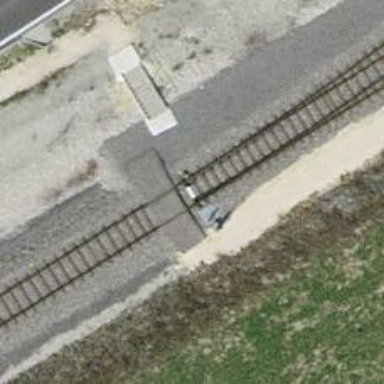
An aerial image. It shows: Railway switch.